Question: How can I create a text field in Tkinter where my mouse pointer becomes active to select and copy that text content, like in the following screenshot?

It is a Windows media player song properties window.
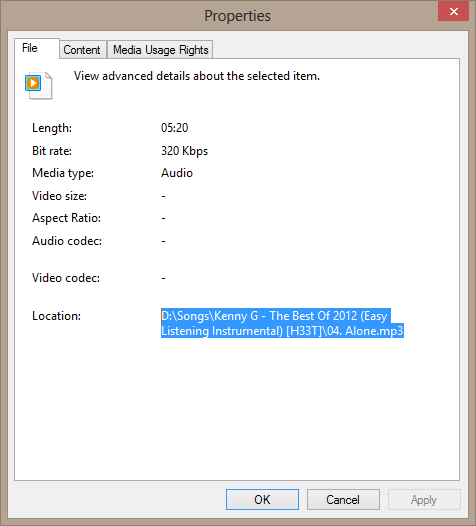
Answer: You can set the state of 'Text' to disabled:
'''
root = tkinter.Tk()
input = tkinter.Text(root)
input.configure(state=tkinter.DISABLED)
'''
And to enable it again:
'''
input.configure(state=tkinter.NORMAL)
'''
You could also set the styling, to make it look more like your screenshot:
'''
input.configure(state=tkinter.DISABLED,
borderwidth=0,
background=root.cget('background'))
'''
And to add text:
'''
input.insert(tkinter.END, "I'd like to suggest that coconuts migrate.")
'''
Also see: <URL>.